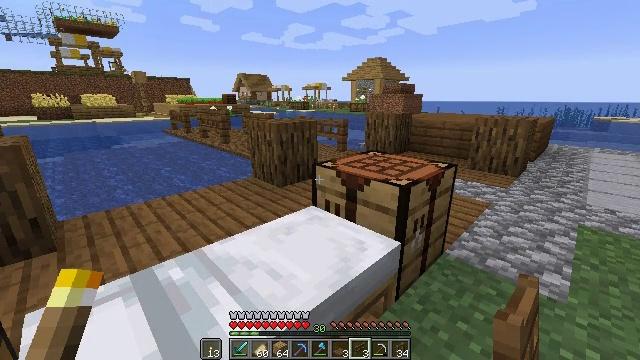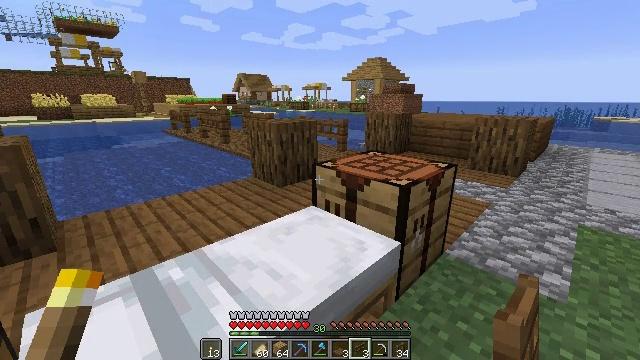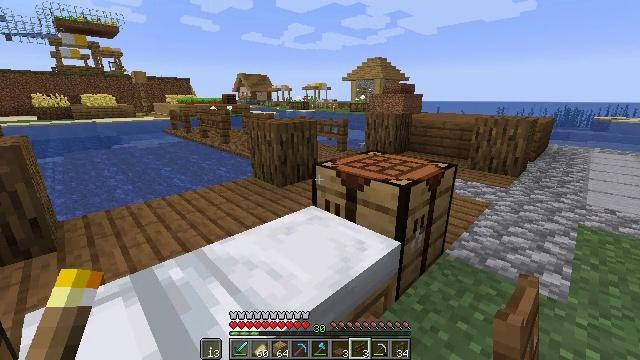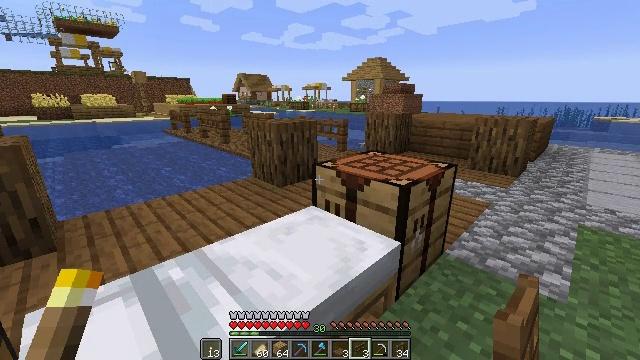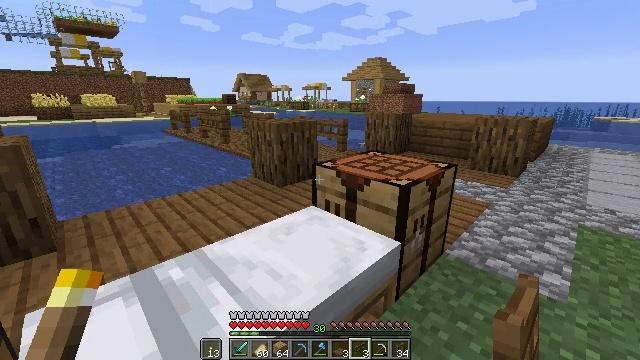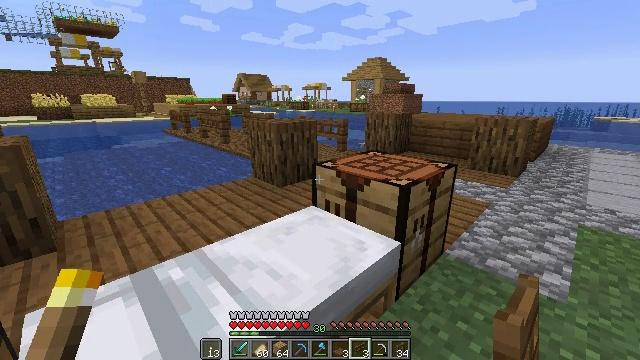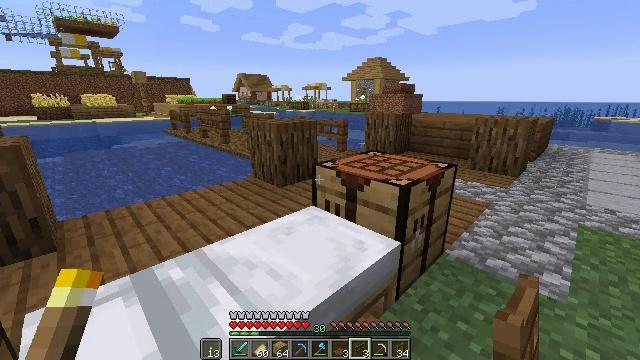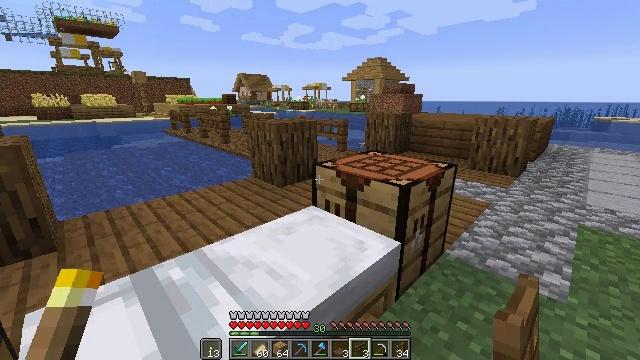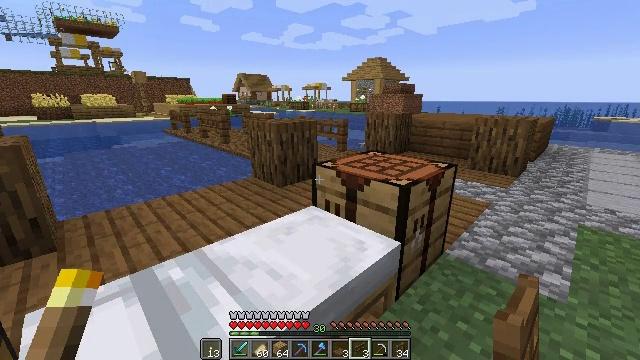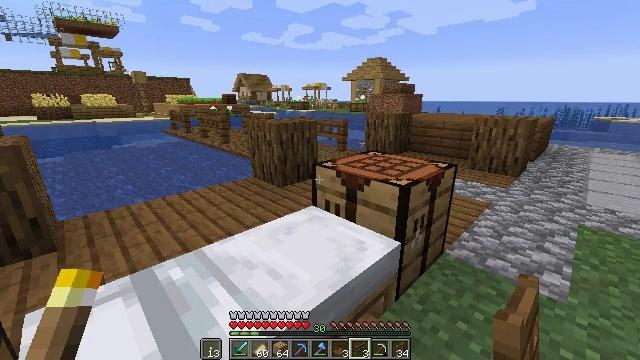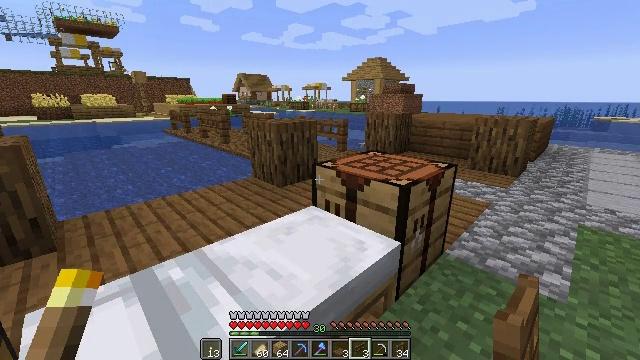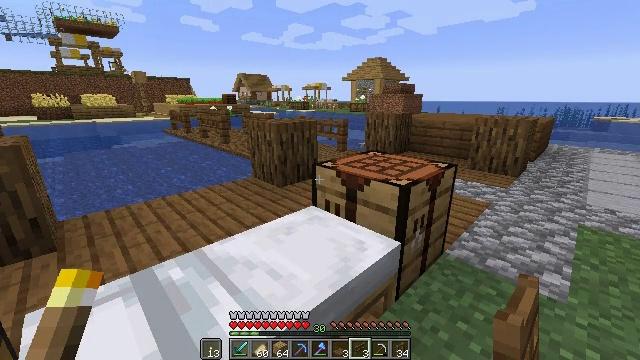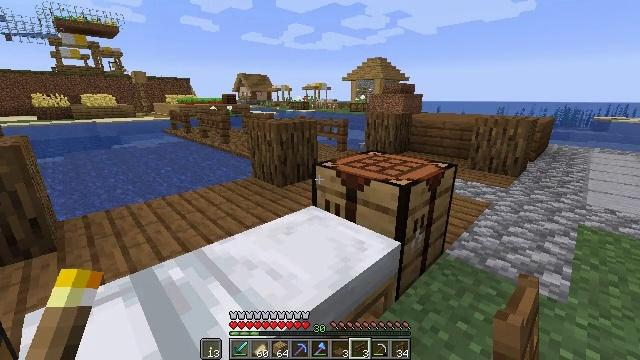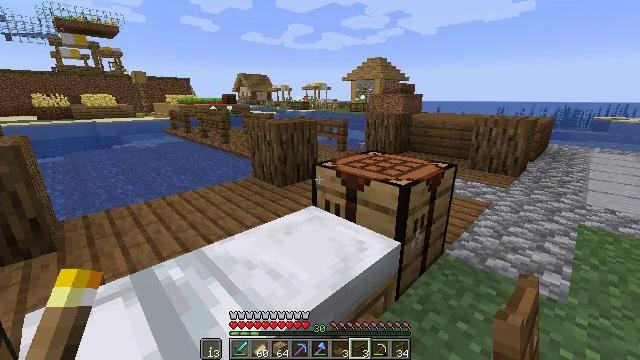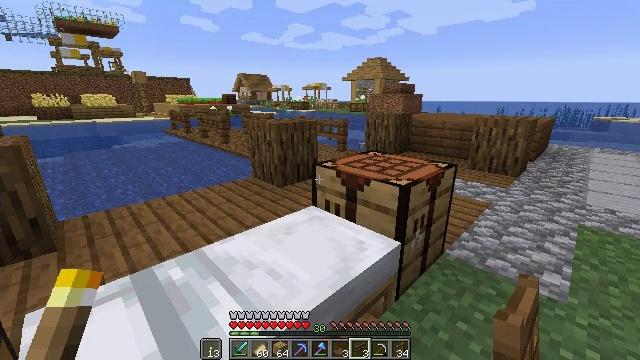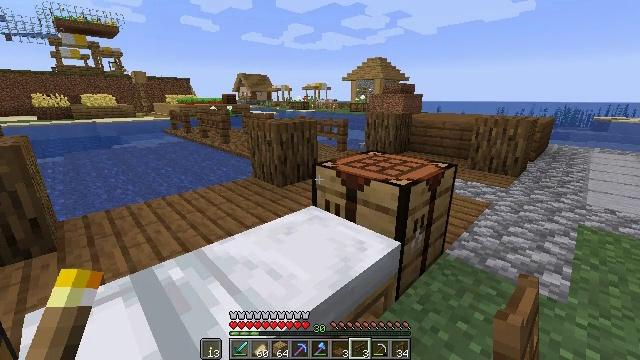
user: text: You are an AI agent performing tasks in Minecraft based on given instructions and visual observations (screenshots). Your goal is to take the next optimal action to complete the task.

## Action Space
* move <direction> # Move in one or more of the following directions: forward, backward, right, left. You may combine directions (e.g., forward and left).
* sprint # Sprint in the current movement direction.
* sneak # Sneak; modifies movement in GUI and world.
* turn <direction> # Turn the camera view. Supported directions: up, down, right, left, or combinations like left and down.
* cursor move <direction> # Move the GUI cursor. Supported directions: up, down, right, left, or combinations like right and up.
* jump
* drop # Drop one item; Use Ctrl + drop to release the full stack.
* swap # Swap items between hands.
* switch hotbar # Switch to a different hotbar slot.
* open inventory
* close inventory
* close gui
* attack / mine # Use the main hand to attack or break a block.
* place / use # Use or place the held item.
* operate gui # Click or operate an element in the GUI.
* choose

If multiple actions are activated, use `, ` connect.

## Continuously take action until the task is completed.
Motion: motion action
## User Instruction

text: Mine the spruce fence.
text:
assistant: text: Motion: no_op
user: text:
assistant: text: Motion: no_op
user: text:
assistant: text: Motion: no_op
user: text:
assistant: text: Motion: no_op
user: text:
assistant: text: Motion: no_op
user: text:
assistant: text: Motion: no_op
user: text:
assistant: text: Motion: no_op
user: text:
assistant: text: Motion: no_op
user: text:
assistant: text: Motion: no_op
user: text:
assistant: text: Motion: no_op
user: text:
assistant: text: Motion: no_op
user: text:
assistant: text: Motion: no_op
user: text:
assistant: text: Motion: no_op
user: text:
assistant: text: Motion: no_op
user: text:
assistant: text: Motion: no_op
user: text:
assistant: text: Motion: no_op
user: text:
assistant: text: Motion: no_op
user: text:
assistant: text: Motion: no_op
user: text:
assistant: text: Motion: no_op
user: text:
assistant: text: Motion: no_op
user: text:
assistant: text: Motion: no_op
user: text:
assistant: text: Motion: no_op
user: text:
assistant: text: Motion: no_op
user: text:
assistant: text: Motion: no_op
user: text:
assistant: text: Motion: no_op
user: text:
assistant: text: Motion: no_op
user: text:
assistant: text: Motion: no_op
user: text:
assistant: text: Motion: no_op
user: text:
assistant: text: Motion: no_op
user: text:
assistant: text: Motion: no_op